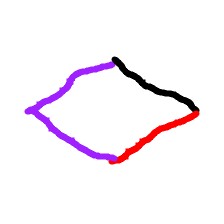
Shape: rhombus